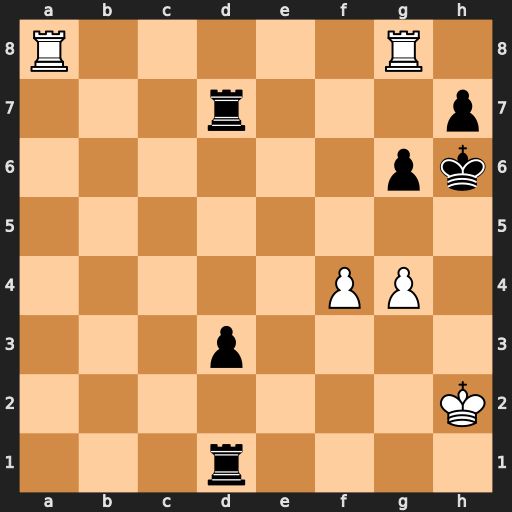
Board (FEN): R5R1/3r3p/6pk/8/5PP1/3p4/7K/3r4
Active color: w
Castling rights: -
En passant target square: -
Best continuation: Ra5 Rg7 g5+ Kh5 Rxg7